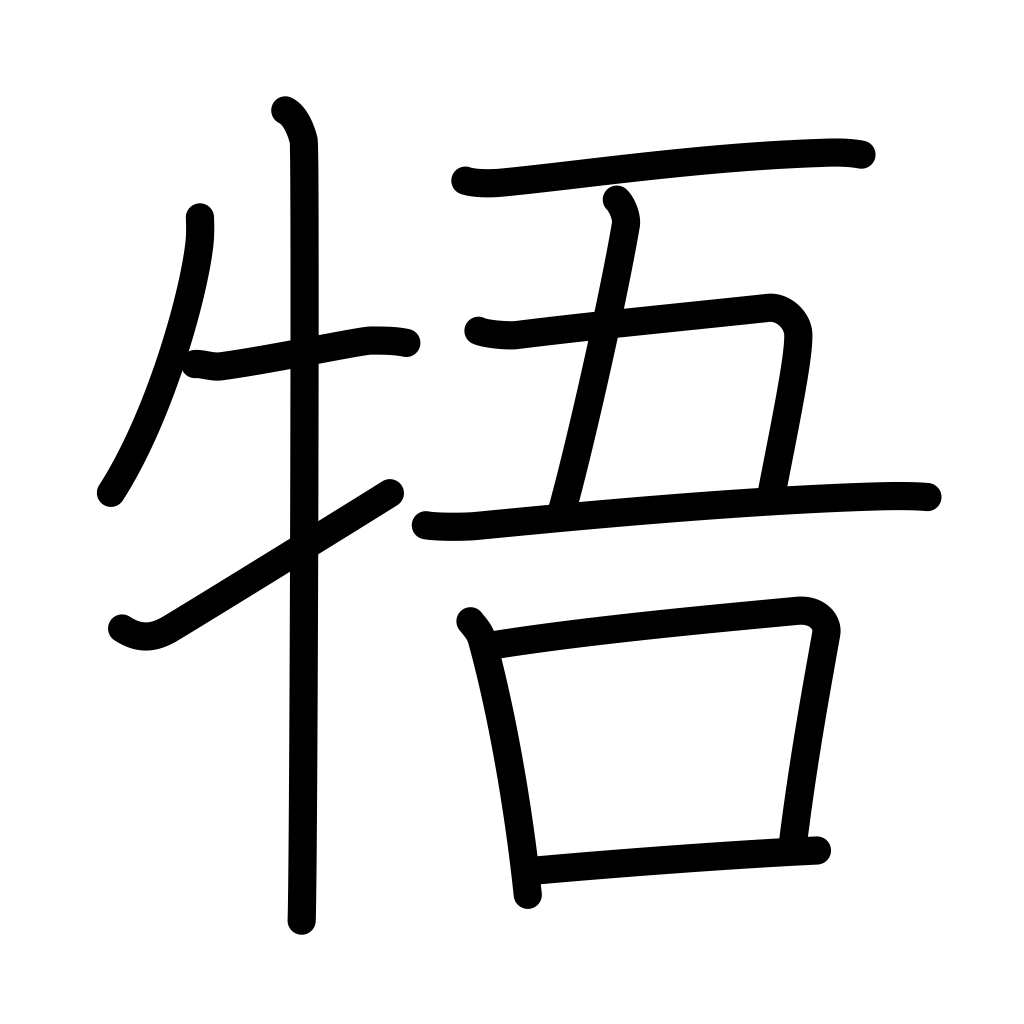
Meaning: go against, be contrary to